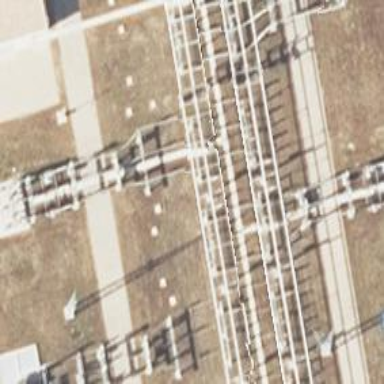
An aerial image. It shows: Power line in the image.